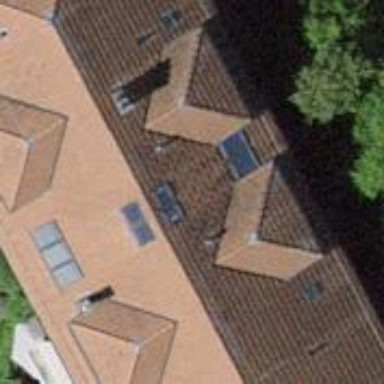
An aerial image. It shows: Residential building with half-hipped roof shape.